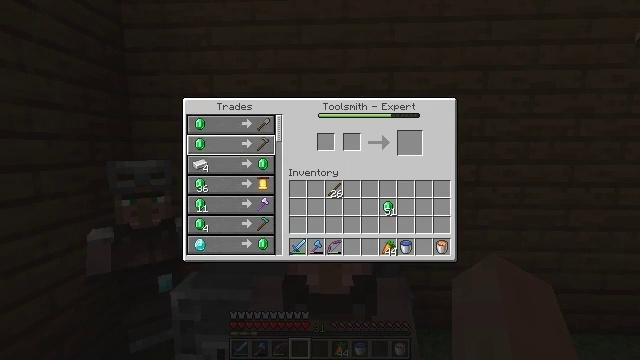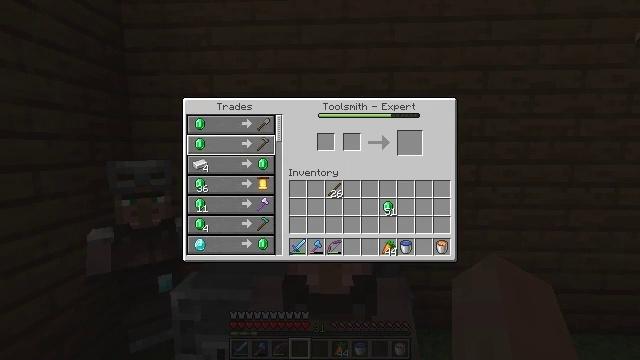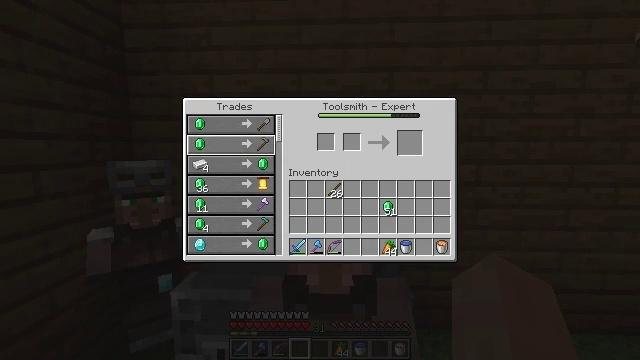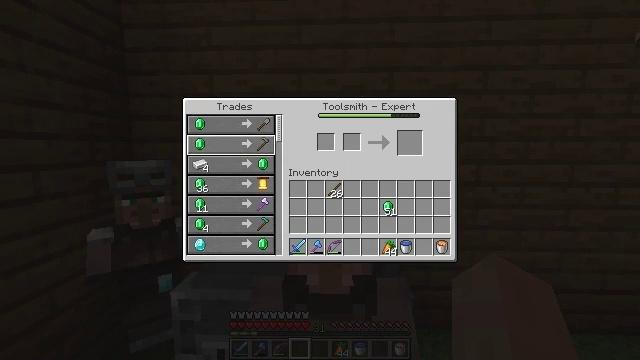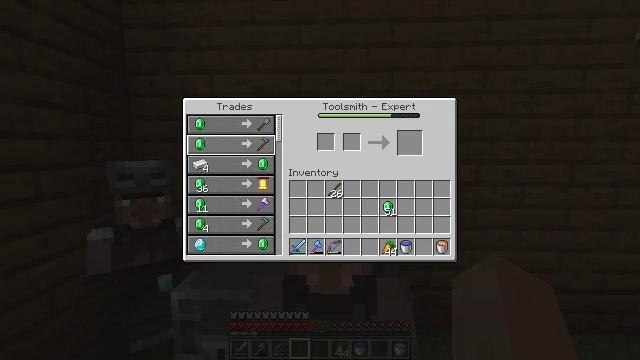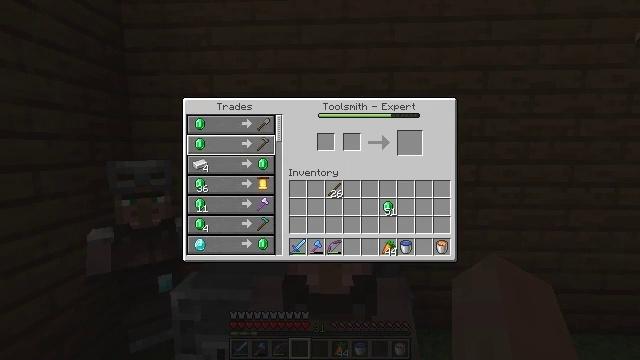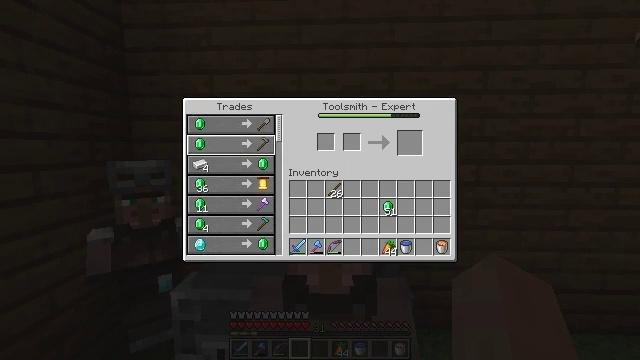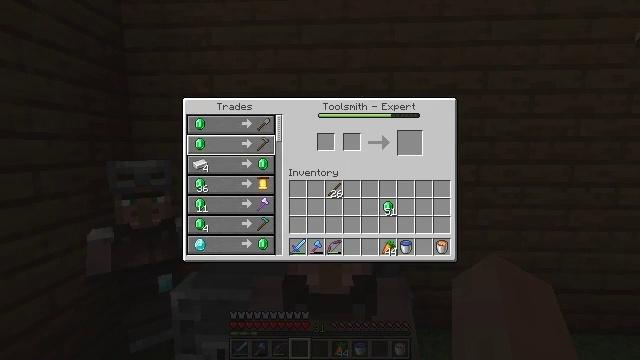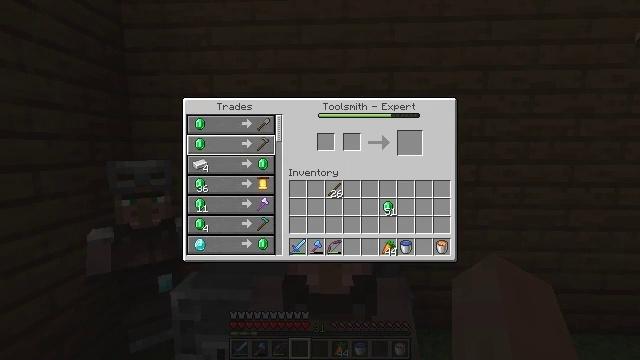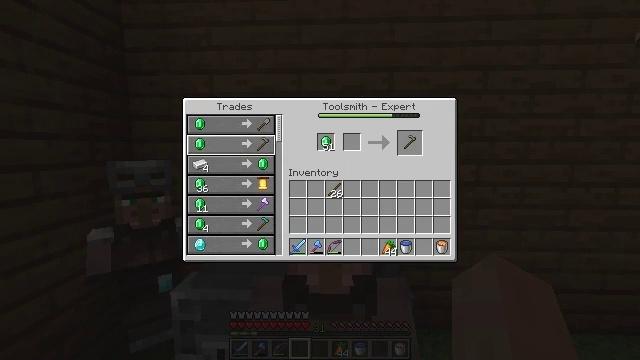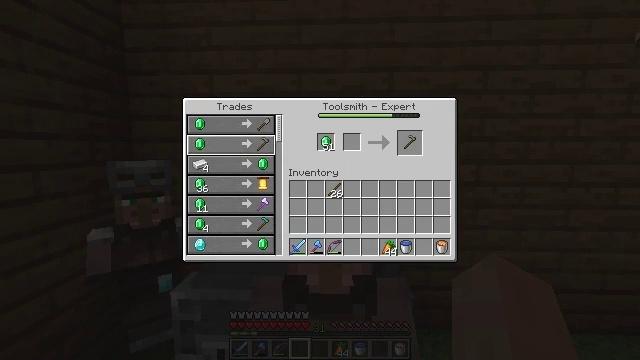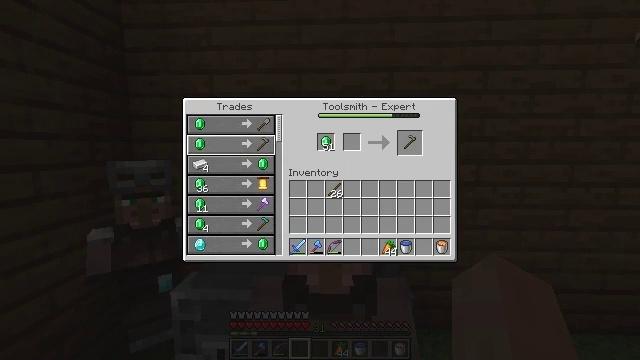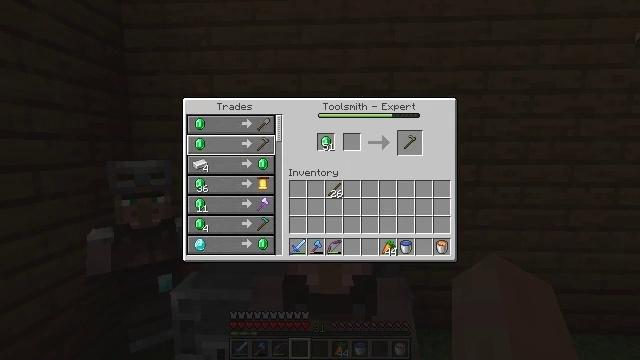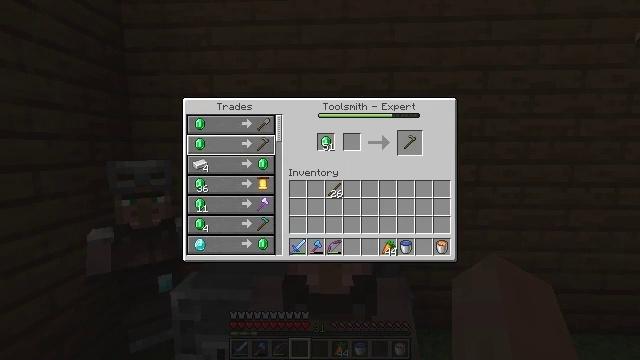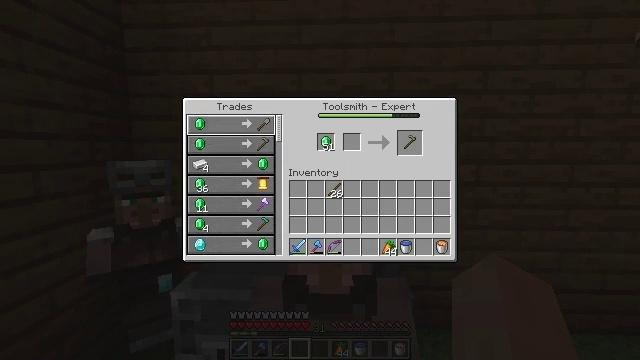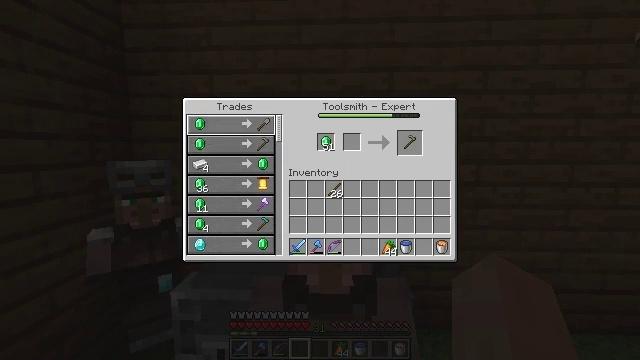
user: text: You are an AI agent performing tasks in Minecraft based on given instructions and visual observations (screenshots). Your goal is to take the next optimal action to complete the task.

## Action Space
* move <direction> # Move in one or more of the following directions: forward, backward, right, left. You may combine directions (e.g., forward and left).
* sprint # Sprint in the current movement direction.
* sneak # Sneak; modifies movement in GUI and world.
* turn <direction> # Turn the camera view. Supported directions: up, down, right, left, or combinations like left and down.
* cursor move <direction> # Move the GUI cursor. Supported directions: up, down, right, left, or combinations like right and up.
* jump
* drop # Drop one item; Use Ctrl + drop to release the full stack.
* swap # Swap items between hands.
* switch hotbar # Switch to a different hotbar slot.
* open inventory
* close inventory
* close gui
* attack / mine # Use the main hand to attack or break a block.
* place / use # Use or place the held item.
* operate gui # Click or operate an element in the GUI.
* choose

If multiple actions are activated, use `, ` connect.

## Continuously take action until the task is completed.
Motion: motion action
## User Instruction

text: Make a diamond hoe with sticks and diamonds.
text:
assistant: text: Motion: no_op
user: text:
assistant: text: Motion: no_op
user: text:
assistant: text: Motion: no_op
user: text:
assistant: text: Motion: no_op
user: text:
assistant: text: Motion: no_op
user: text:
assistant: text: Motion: no_op
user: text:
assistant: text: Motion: no_op
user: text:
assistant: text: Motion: no_op
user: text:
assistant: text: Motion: operate gui
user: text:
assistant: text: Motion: operate gui
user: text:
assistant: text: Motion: operate gui
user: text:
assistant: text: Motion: no_op
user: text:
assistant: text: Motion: no_op
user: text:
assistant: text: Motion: cursor move up
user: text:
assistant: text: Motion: no_op
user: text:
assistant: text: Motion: no_op
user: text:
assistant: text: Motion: operate gui
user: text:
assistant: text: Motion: operate gui
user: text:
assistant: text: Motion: no_op
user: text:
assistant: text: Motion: no_op
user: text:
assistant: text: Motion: no_op
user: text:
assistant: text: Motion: cursor move down
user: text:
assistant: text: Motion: cursor move down
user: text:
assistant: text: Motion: cursor move down
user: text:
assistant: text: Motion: cursor move down
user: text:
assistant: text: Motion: no_op
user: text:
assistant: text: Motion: no_op
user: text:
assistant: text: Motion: no_op
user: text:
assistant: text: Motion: no_op
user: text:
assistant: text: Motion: no_op